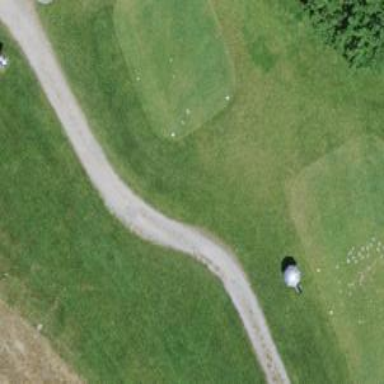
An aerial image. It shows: Golf tee on grassy land.